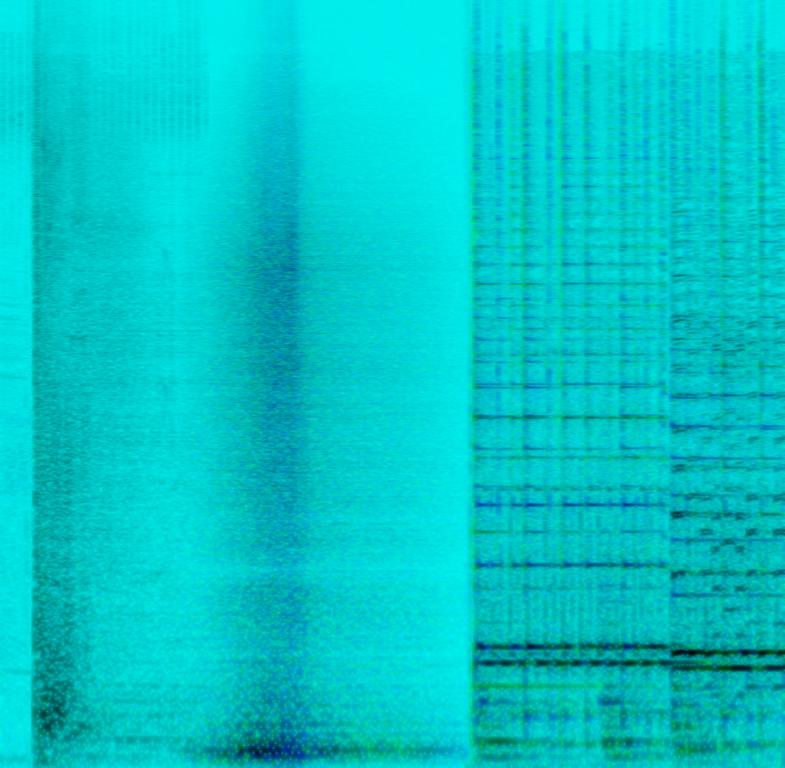
This song is vibrant, alive, exciting and fun. It features elements of inspiration from Latin and French music, as heard in the use of the flamenco guitar alongside the accordion.The song is suitable for dancing, and has a charming bounce to it. The initial part of the song builds up to the section that's most alive and layered.